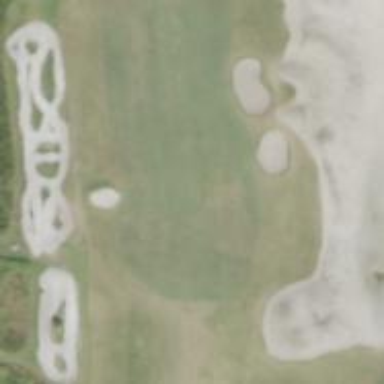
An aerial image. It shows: View of golf hole.